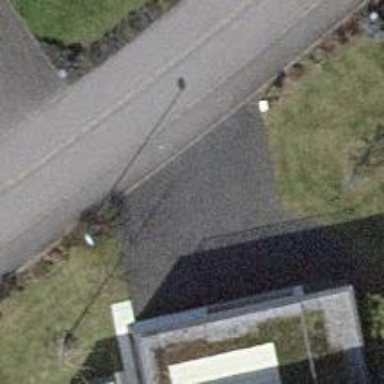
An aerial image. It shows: Asphalt footpath with unmarked crossing.